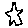
Label: star